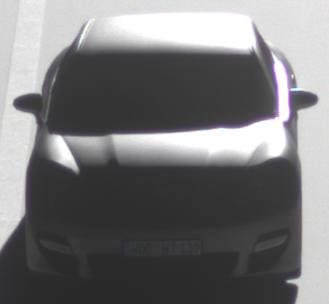
Make: Porsche
Model: Panamera
Detailed model: Panamera (970)
Model produced from: 2010/05
Model produced until: 2013/04
Doors: 5
Color: gray
Road condition: dry road
Daytime: morning or afternoon
Contrast: high contrast